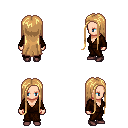
a pixel art fantasy rpg character, female body template, human, light skin, brown robe, gold greaves, light blonde extra-long hairstyle, maroon shoes, four views (front, back, left, right), 2x2 character sprite sheet, small pixel art, hard edges, no anti-aliasing